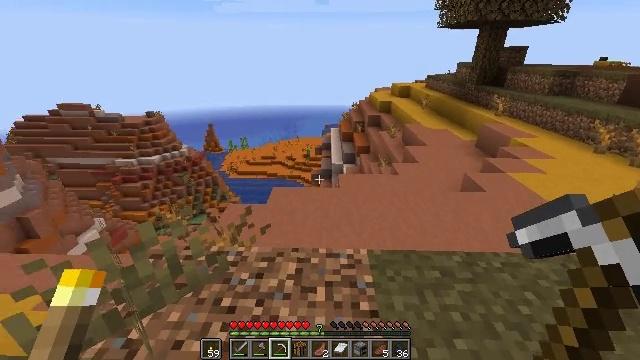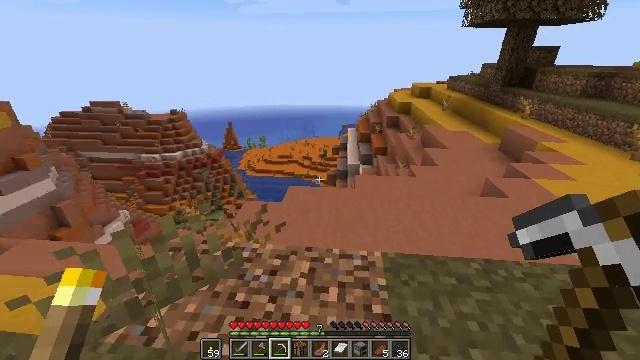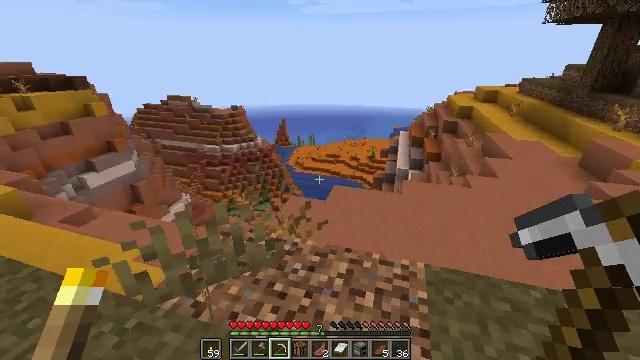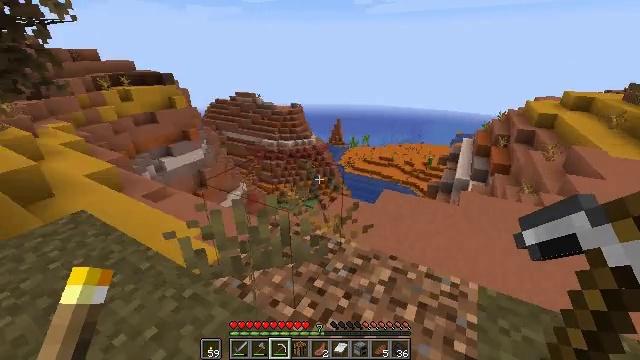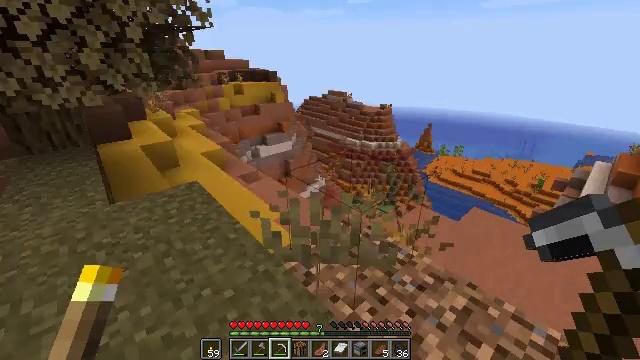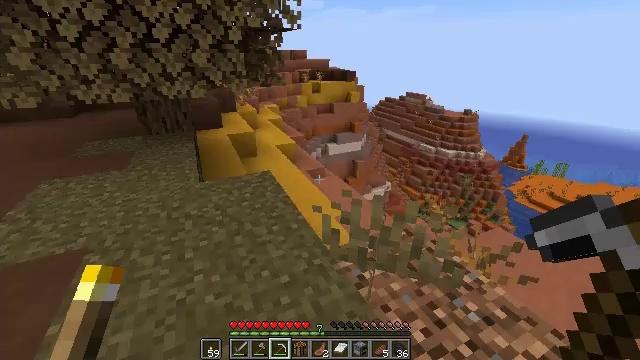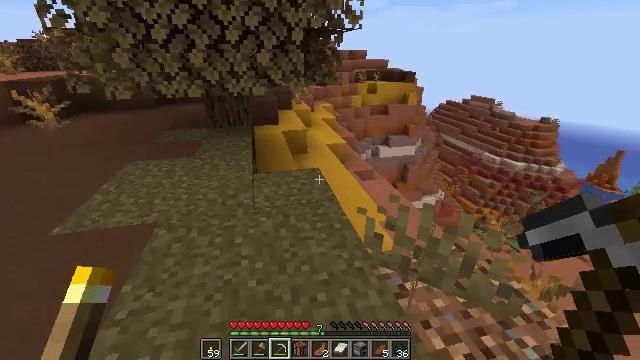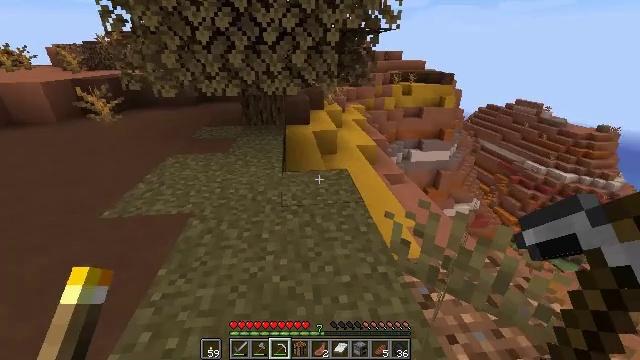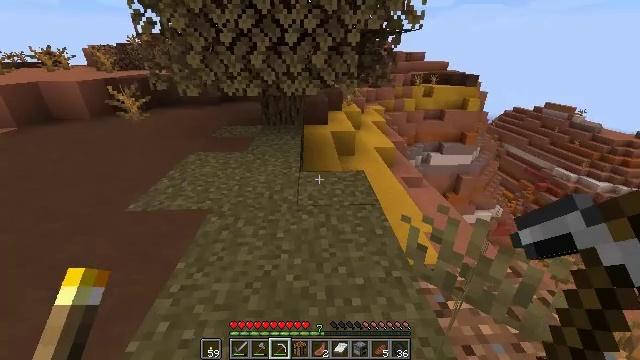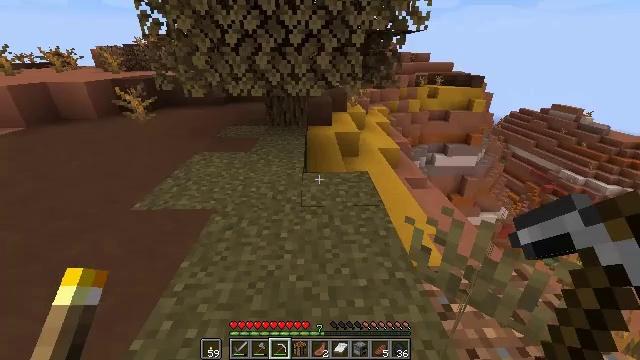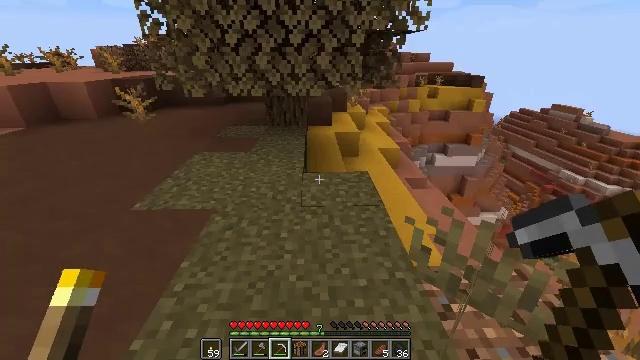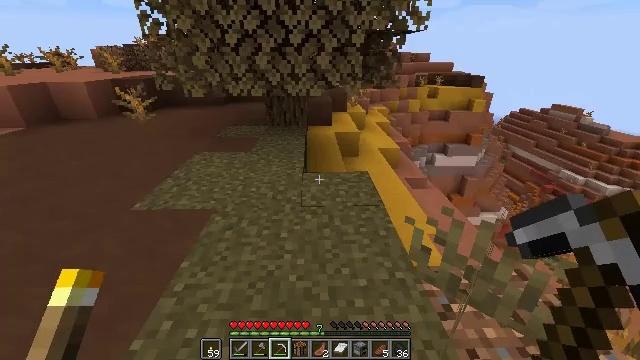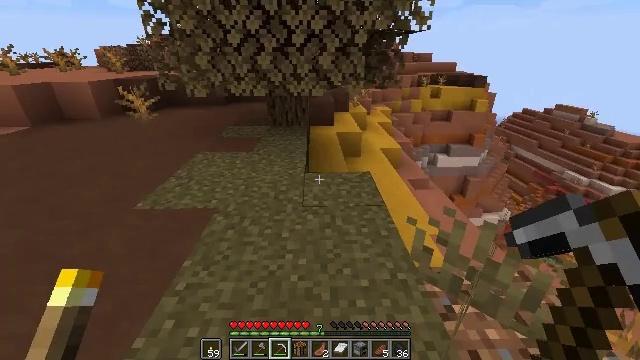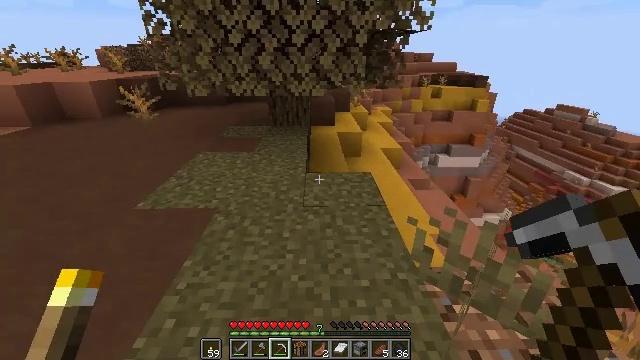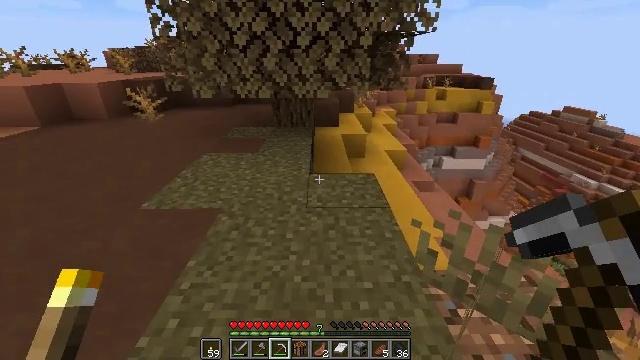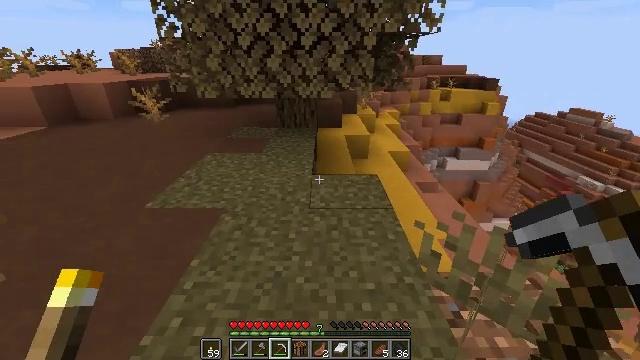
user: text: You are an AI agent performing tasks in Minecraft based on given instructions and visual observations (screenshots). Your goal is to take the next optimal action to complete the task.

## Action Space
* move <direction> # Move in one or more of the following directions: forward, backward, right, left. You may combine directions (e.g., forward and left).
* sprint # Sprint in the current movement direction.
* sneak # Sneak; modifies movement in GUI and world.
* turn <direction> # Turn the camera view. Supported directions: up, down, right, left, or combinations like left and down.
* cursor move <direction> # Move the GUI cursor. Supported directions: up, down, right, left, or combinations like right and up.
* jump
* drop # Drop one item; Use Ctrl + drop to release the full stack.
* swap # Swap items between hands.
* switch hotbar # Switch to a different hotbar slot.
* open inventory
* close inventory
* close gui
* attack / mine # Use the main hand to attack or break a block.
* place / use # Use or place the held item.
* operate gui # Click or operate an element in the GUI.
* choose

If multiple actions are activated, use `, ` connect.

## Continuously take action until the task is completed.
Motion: motion action
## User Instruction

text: Collect red terracotta for crafting.
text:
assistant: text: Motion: turn left
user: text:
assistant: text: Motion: turn left
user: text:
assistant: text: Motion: turn left
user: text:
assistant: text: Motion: turn left
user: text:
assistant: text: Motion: turn left
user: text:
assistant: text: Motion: turn left
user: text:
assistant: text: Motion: turn left
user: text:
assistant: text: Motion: turn left
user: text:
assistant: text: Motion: no_op
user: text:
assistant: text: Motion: no_op
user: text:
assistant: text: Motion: no_op
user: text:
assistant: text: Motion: no_op
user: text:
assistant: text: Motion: no_op
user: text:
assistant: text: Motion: no_op
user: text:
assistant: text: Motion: no_op
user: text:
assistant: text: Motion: turn left
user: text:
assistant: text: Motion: turn left and up
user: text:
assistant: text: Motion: turn left and up
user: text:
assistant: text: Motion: turn left and up
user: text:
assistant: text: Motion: turn left
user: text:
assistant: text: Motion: turn left
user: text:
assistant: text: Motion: turn left
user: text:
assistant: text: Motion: sprint, turn left and up
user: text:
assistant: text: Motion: sprint, turn left and up
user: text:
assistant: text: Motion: sprint
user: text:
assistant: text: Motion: sprint
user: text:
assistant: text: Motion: move forward, sprint
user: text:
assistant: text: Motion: move forward, sprint
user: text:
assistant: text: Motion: move forward, sprint
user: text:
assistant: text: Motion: move forward, sprint